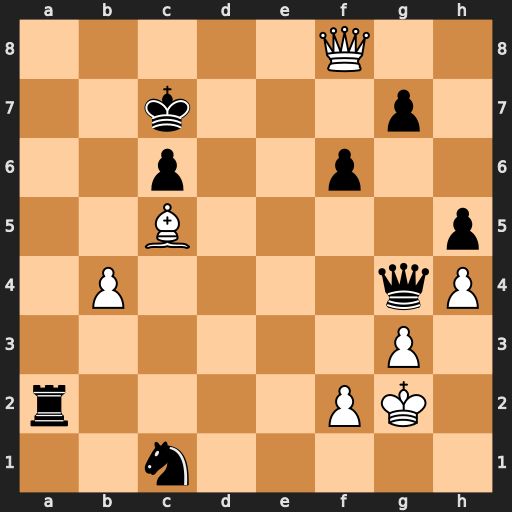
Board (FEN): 5Q2/2k3p1/2p2p2/2B4p/1P4qP/6P1/r4PK1/2n5
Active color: w
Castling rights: -
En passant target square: -
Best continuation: Bd6+ Kb6 Qb8+ Ka6 Bc5 Rxf2+ Bxf2